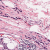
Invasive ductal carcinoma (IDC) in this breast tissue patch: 1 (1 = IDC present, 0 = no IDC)